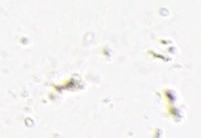
Label: Phaeocystis